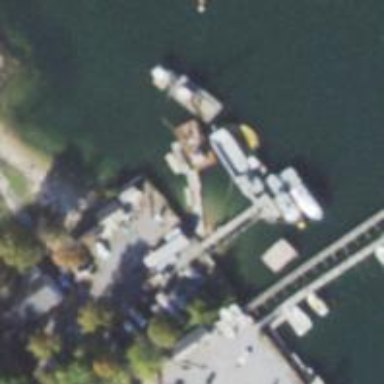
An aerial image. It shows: Man-made pier.